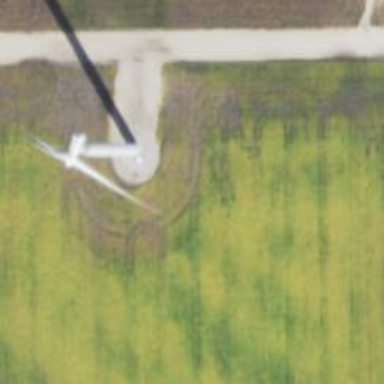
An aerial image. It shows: Wind turbine generator that utilizes wind as its source for generating electricity. It is of the horizontal axis type.